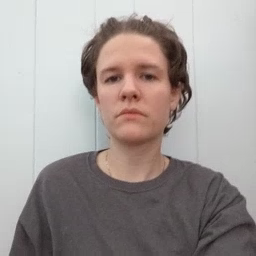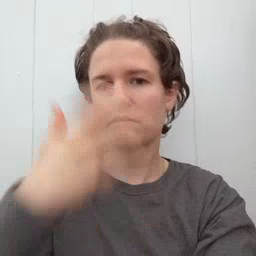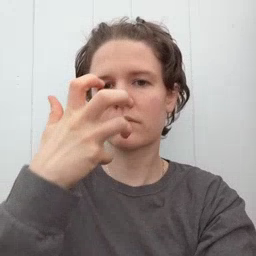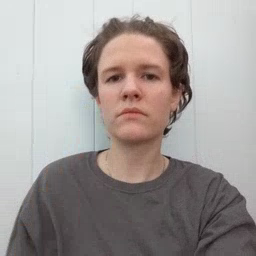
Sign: mad